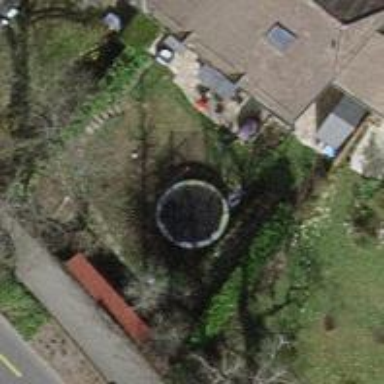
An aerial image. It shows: Garden enclosed by fence.